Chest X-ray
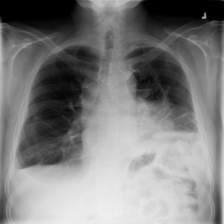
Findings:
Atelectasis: positive
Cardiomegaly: negative
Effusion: positive
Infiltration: negative
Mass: negative
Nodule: negative
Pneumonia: negative
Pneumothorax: positive
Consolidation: negative
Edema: negative
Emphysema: negative
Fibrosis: negative
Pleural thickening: negative
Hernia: negative